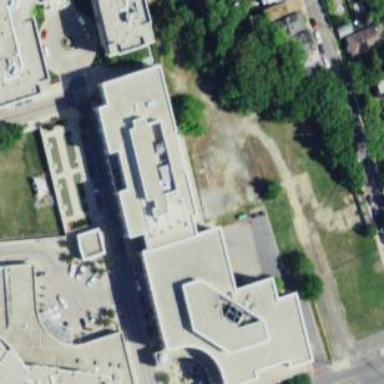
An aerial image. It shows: Commercial building.